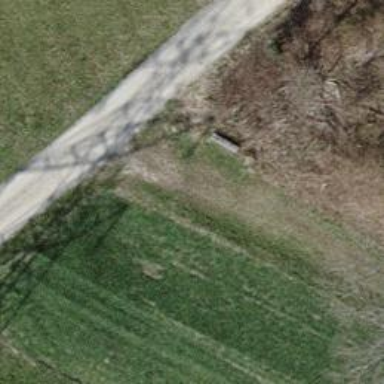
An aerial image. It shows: Brown bench.